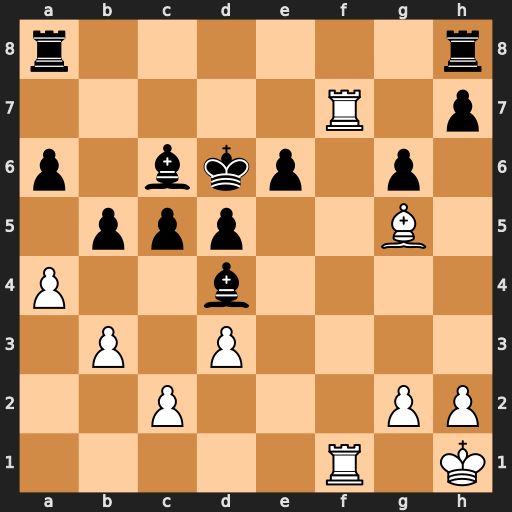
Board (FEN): r6r/5R1p/p1bkp1p1/1ppp2B1/P2b4/1P1P4/2P3PP/5R1K
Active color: w
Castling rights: -
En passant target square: -
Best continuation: Be7+ Kc7 Bxc5+ Bd7 Bxd4